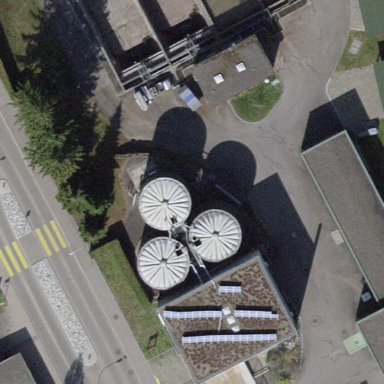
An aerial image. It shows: View of wastewater plant.